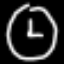
Label: clock